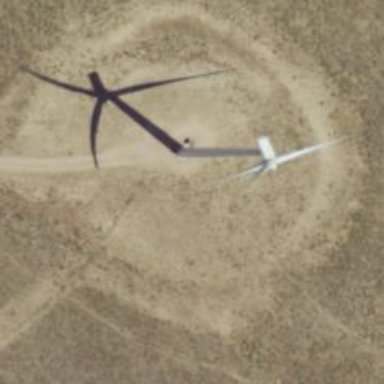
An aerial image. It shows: Wind generator powered by horizontal axis wind turbine.